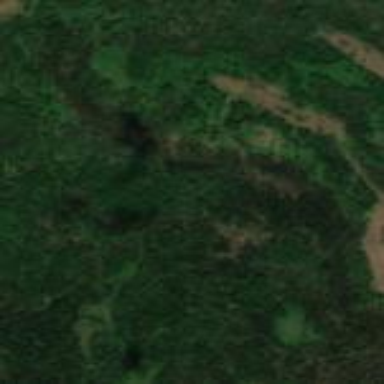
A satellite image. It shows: Beautiful woodland area.